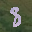
Label: 8